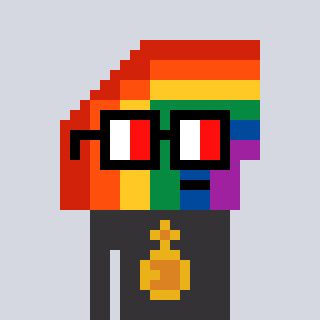
a pixel art character with square glasses with black frames and red eyes, a rainbow-shaped head and a grayscale-colored body on a cool background